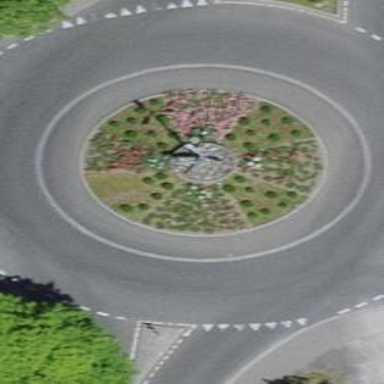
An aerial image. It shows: Roundabout on residential road with asphalt surface.